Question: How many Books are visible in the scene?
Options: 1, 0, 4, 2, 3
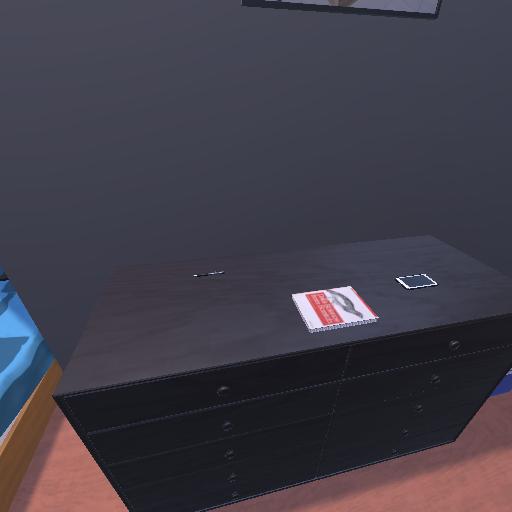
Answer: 1